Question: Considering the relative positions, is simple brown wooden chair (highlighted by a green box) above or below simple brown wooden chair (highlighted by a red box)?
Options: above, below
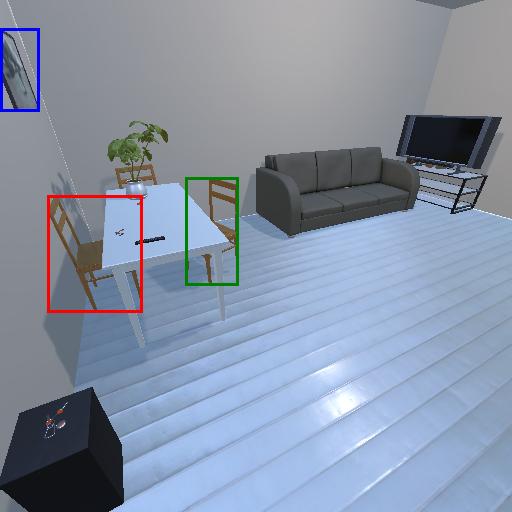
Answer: above